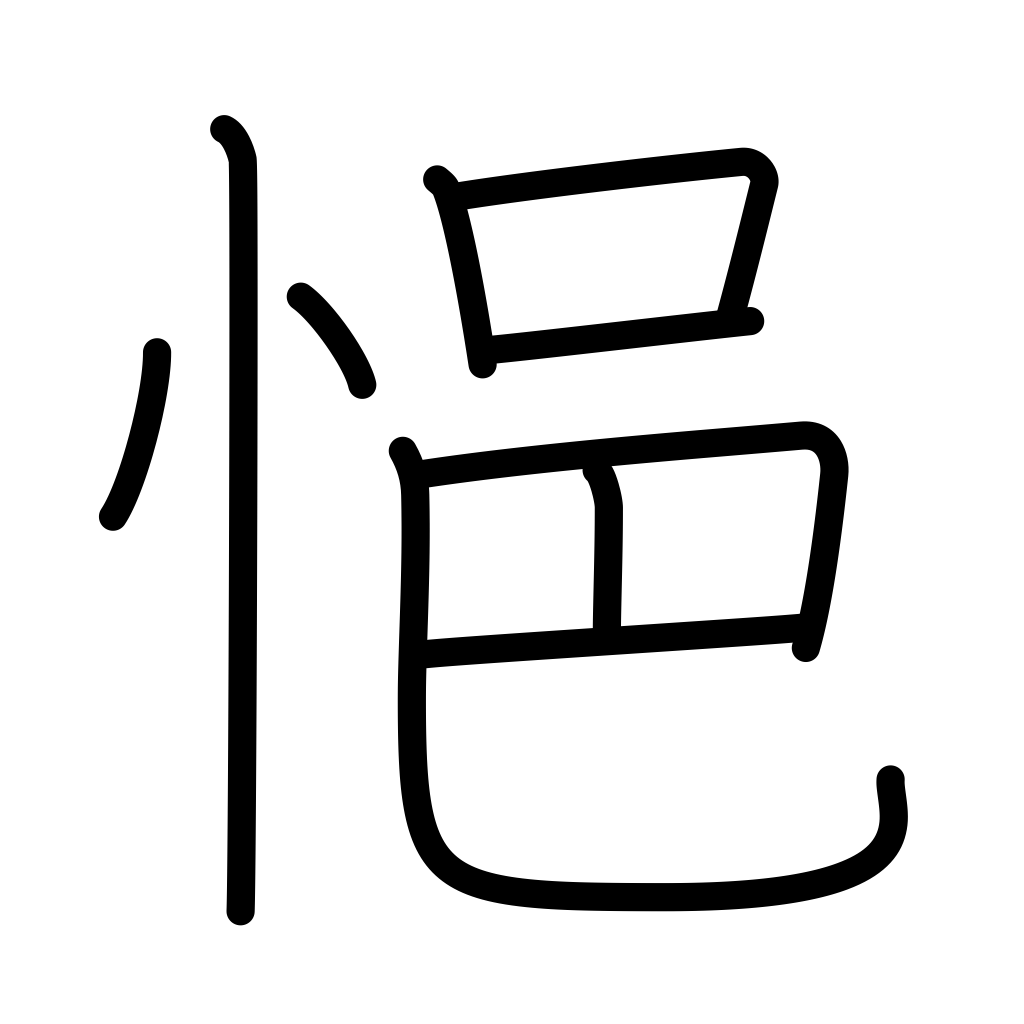
Meaning: be depressed